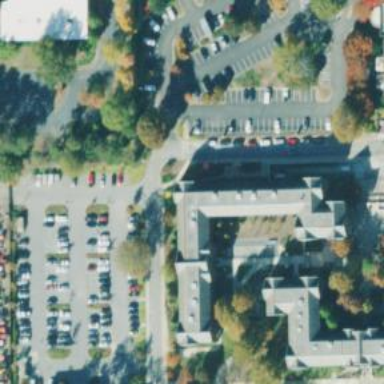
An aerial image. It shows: Dormitory designated as Residence Halls.